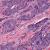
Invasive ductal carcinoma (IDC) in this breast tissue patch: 1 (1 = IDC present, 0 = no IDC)